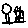
Label: square